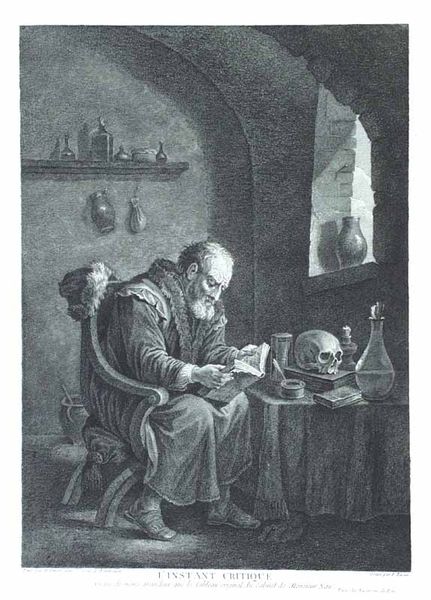
Titel: L'instant critique
Künstler: Pierre-François Basan
Standort: Karlsruhe
Institution: Staatliche Kunsthalle Karlsruhe
Schlagwörter: chair, hat, window, dark, sitting, table, print, man, male, light, black and white, shadow, illustration, beard, quill, reading, antique, vases, critique, study, engraving, book, skull, bottles, indoor, alchemy, reader, aged, homer, alchemist, flasks